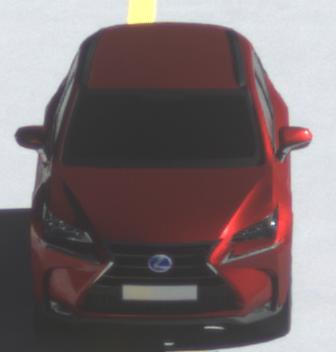
Make: Lexus
Model: NX 300h
Detailed model: NX (AZ1)
Model produced from: 2017/11
Model produced until: 2018/08
Doors: 5
Color: red
Road condition: dry road
Daytime: morning or afternoon
Contrast: high contrast